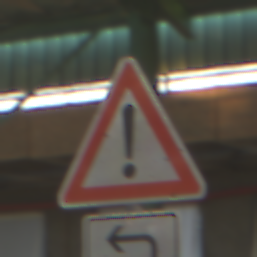
Verkehrszeichen: Gefahrenstelle
Zusatzzeichen unten: RichtungsangabeDurchPfeile2
Umgebung: Roofed, Special
Tageszeit: MorningAfternoon
Wetter: NotSpecified
Licht: Artificial
Jahreszeit: NotSpecified
Kontrast: MediumContrast